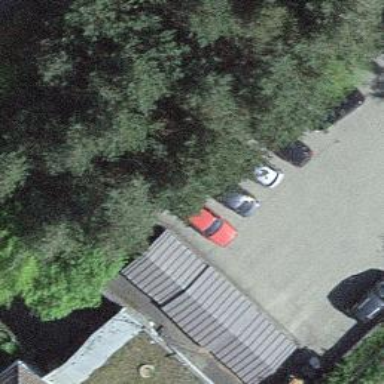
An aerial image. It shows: Hut.